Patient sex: M
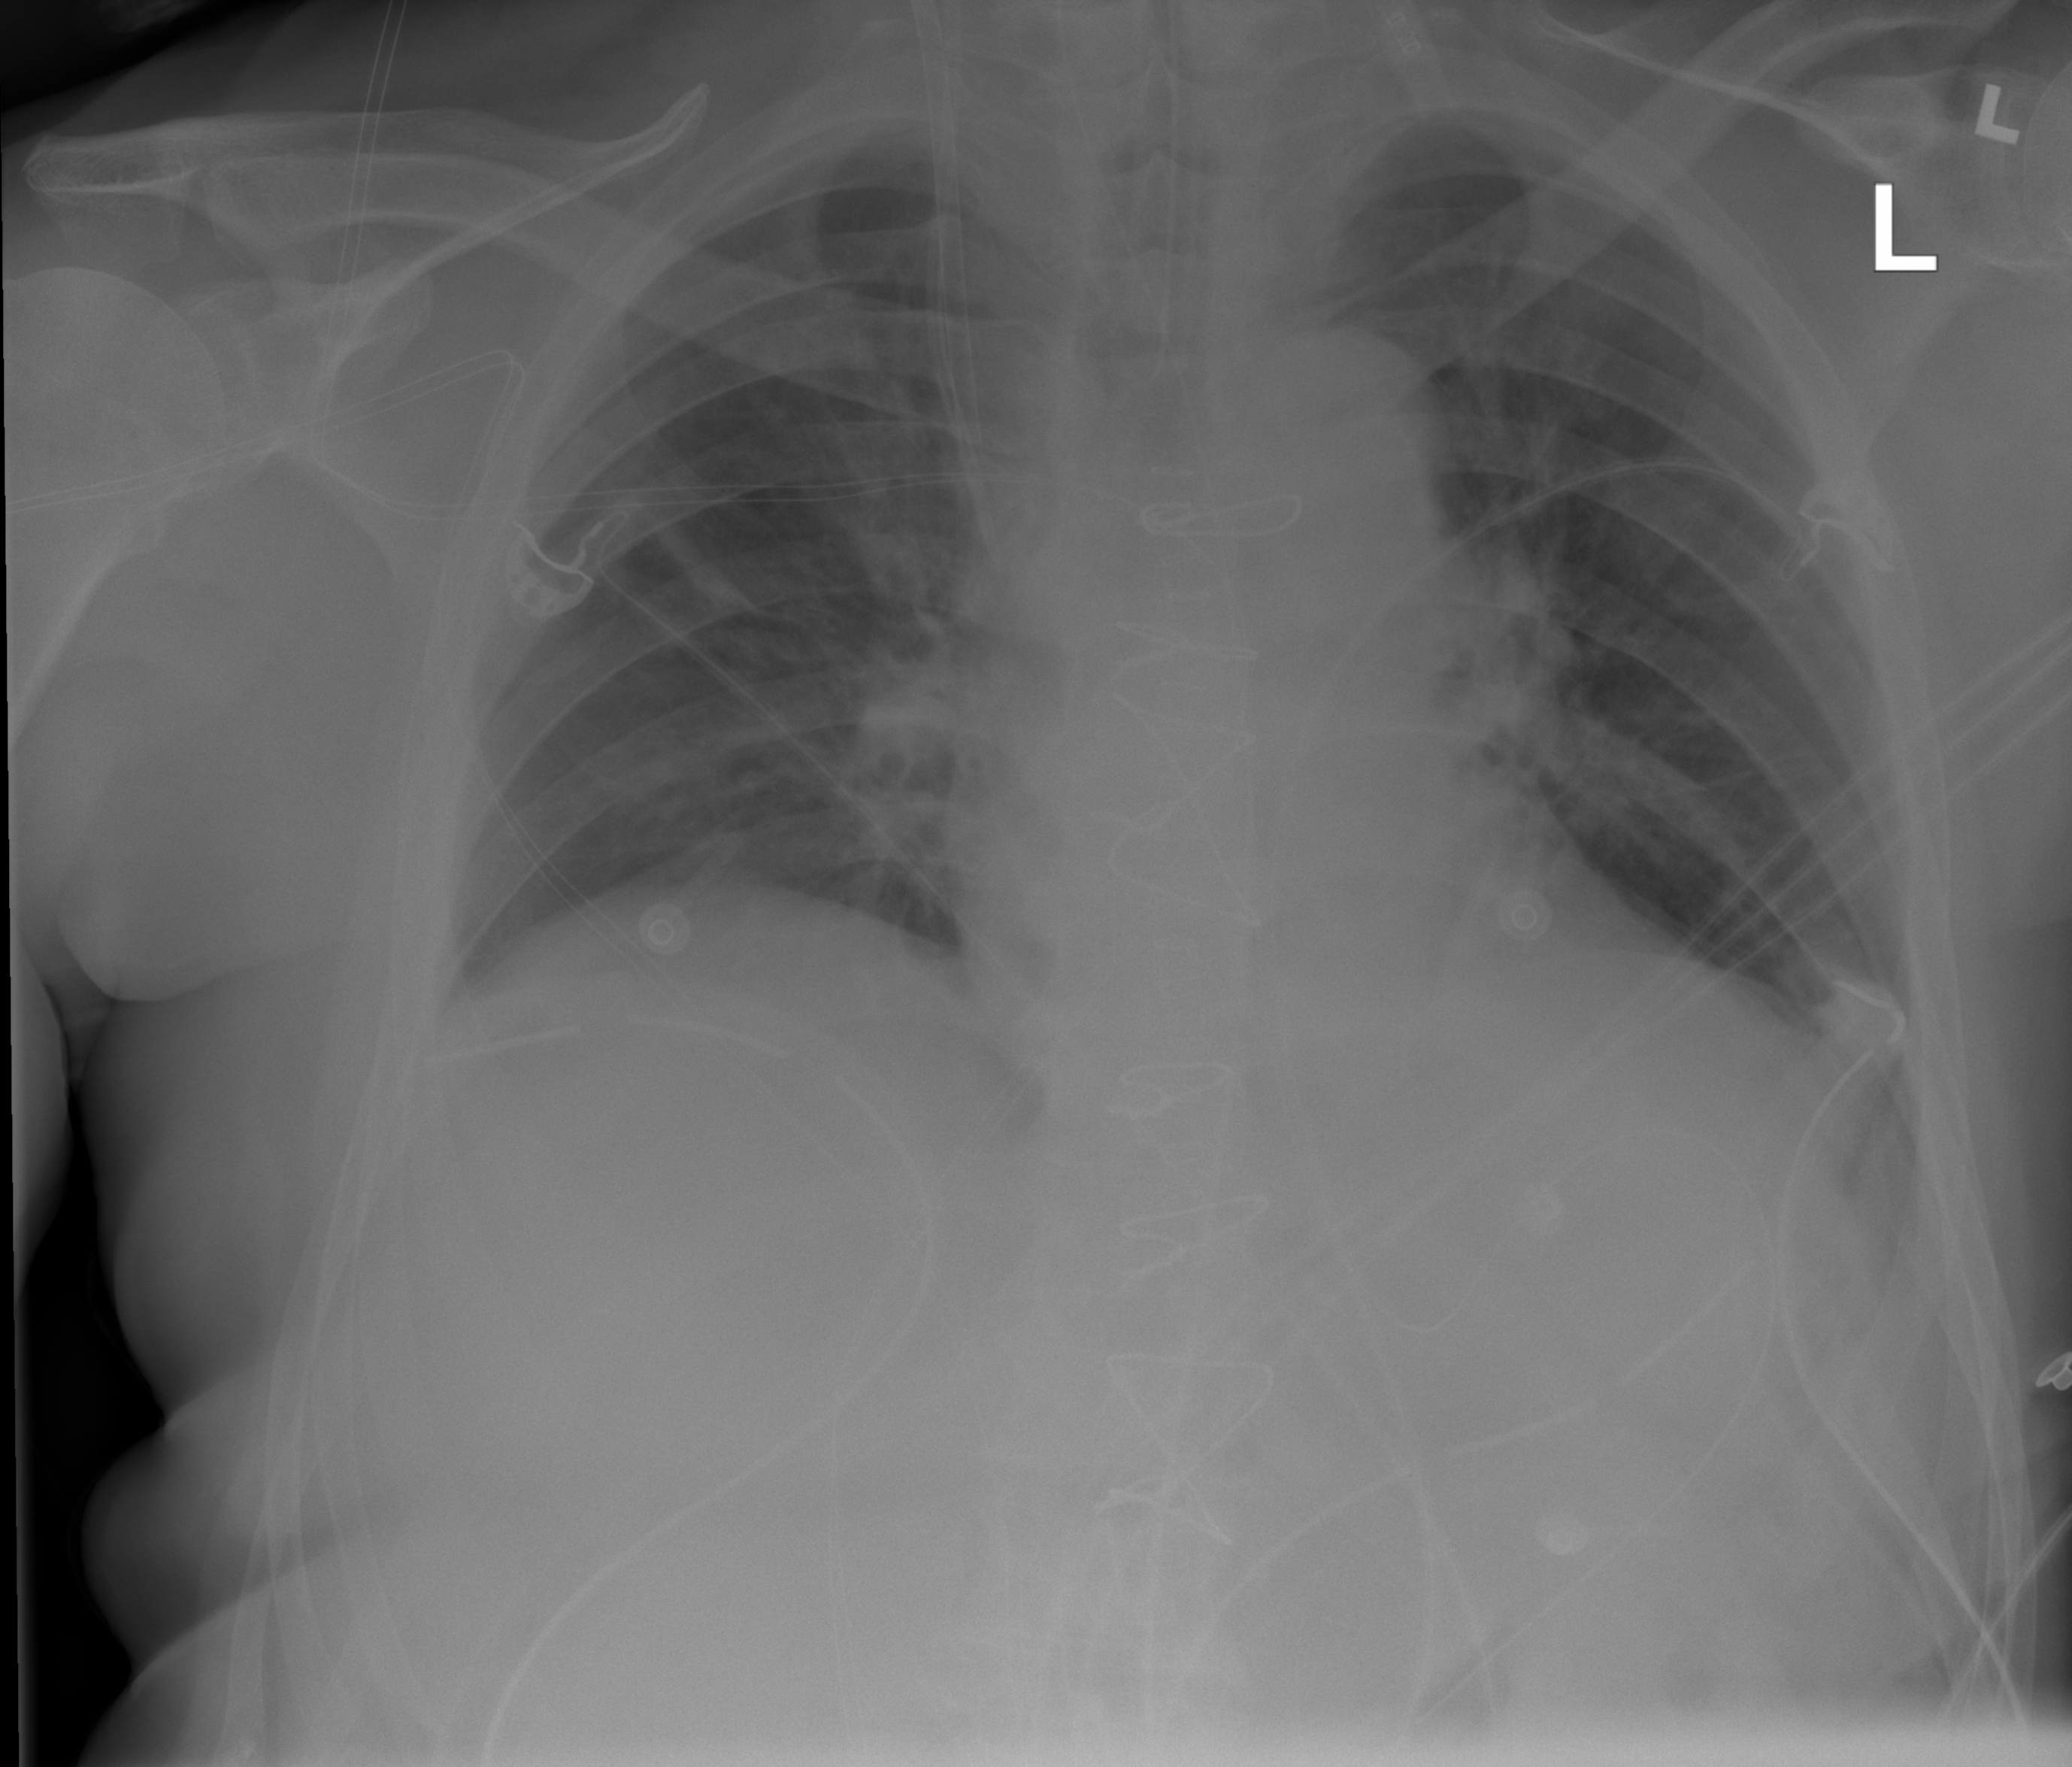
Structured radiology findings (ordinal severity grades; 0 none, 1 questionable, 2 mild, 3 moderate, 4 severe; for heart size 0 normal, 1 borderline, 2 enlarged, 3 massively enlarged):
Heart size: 0
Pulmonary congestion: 1
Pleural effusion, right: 0
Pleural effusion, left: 0
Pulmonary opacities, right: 0
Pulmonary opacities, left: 0
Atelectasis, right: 0
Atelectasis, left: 0